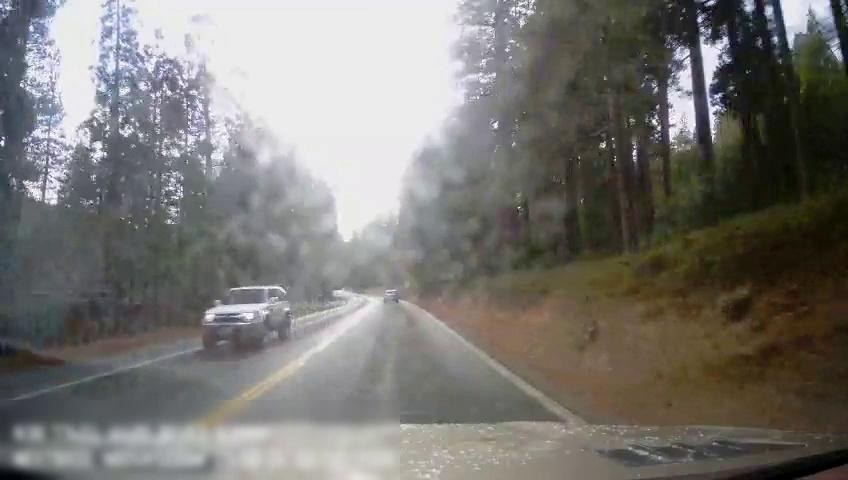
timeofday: Day
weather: Sunny
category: Drivable Space
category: Vehicles | SUV
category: Vehicles | SUV
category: Lanes | Current Lane
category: Lanes | Current Lane
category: Lanes | Opposite Lane
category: Lanes | Opposite Lane